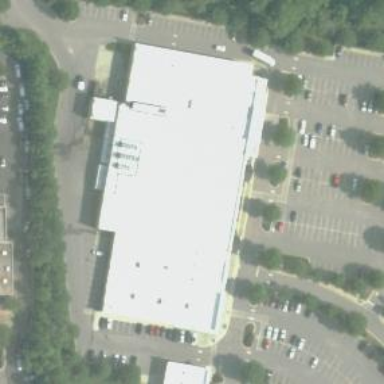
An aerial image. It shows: Commercial building.